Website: ulta-beauty
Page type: address-validator
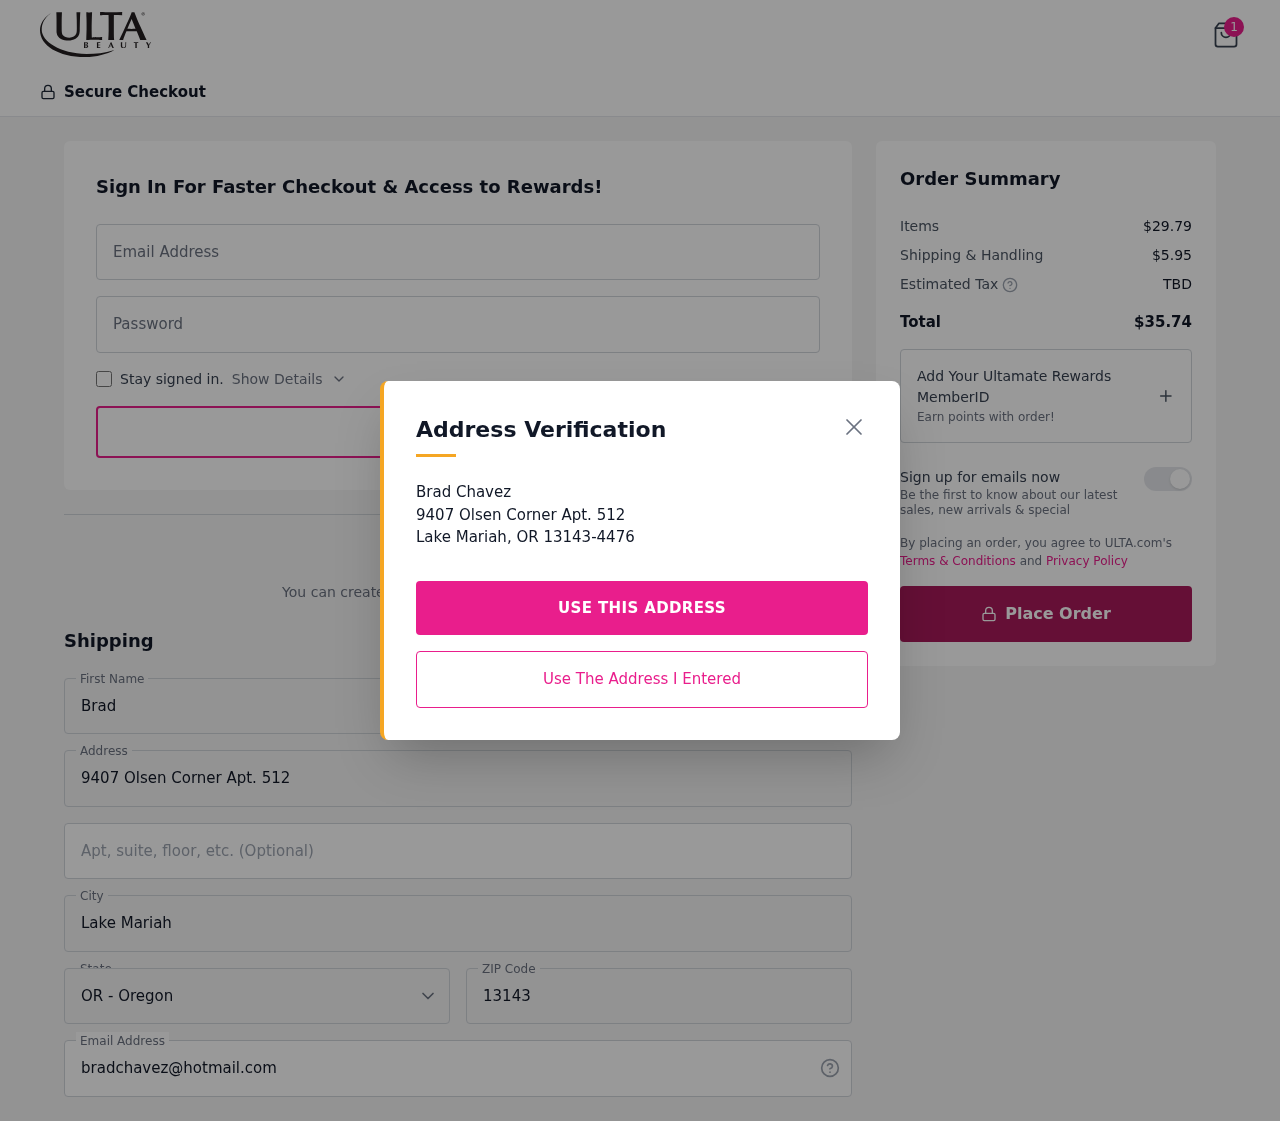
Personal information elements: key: PII_CITY
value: Lake Mariah
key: PII_EMAIL
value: bradchavez@hotmail.com
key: PII_FIRSTNAME
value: Brad
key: PII_LASTNAME
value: Chavez
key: PII_POSTCODE
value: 13143
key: PII_STATE_ABBR
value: OR
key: PII_STREET
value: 9407 Olsen Corner Apt. 512
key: PII_STREET2
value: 9407 Olsen Corner Apt. 512
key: PII_FULLNAME2
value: Brad Chavez
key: PII_CITY2
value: Lake Mariah
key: PII_STATE_ABBR2
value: OR
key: PII_POSTCODE_FULL
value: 13143
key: PII_POSTCODE_EXT
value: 4476
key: PII_POSTCODE_NUMERIC
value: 13143
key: PII_POSTCODE_EXT_NUMERIC
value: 4476
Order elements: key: ORDER_NUM_ITEMS
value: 1
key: ORDER_SUBTOTAL
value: $29.79
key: ORDER_SHIPPING_COST
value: $5.95
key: ORDER_TOTAL
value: $35.74